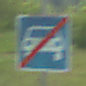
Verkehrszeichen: EndeKraftfahrstrasse
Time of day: MorningAfternoon
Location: Outdoor (Nature)
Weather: PartlyCloudy
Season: NotSpecified
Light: Natural